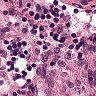
Metastatic tissue present: no